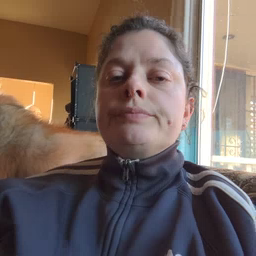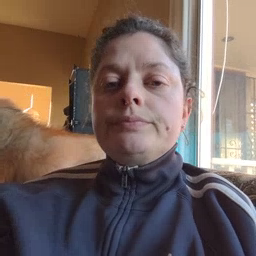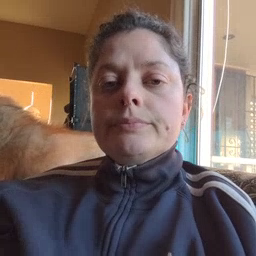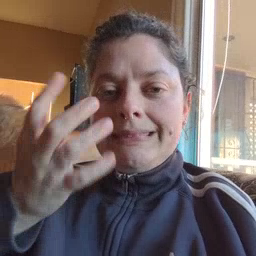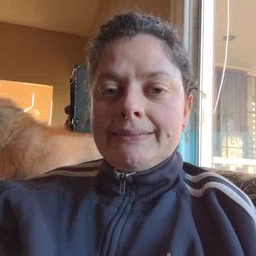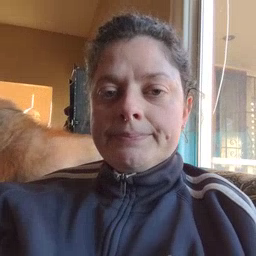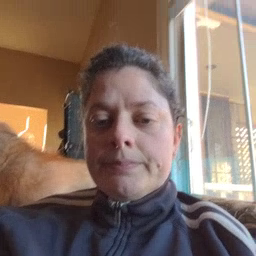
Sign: many